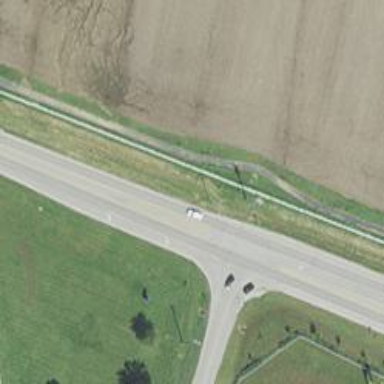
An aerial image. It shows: Trunk highway.